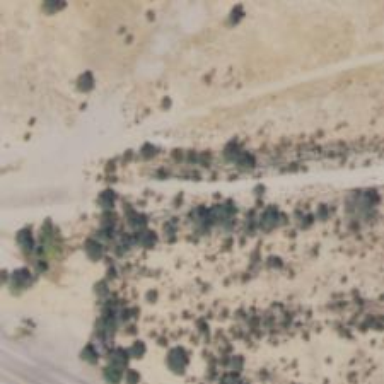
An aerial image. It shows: Track road.